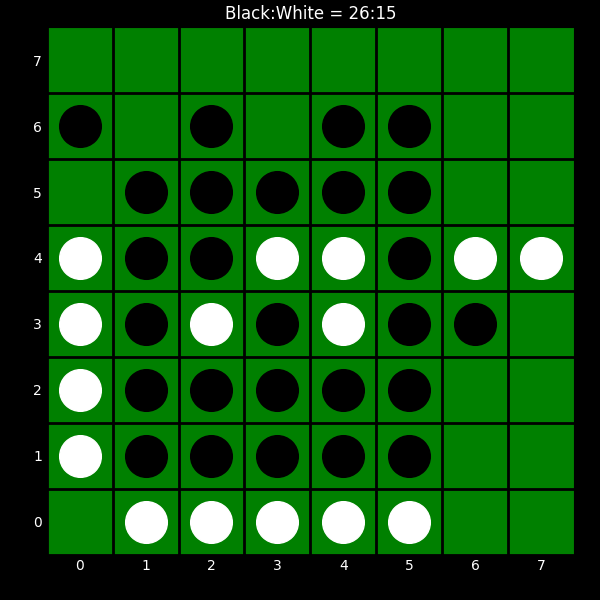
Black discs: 26
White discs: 15